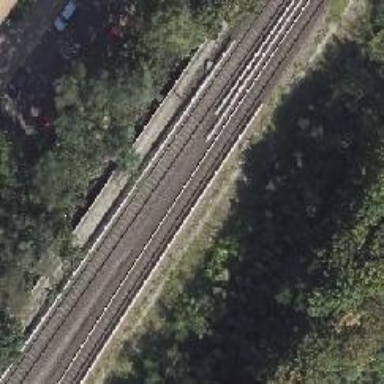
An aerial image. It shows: Light rail railway line with electrified rails.